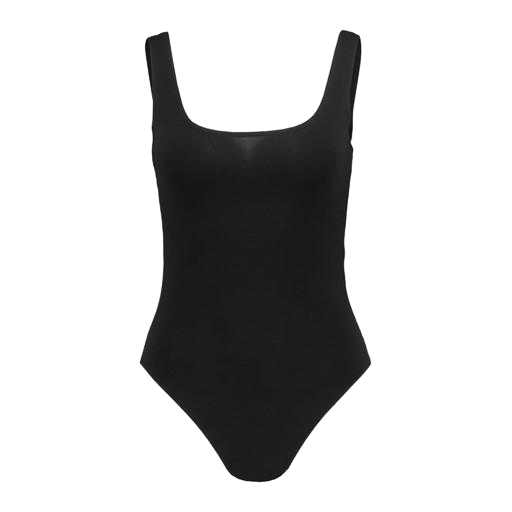
black one piece, black scoop neck, black scoop tank, white background